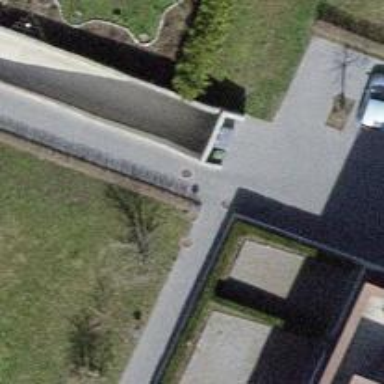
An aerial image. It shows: Parking entrance.